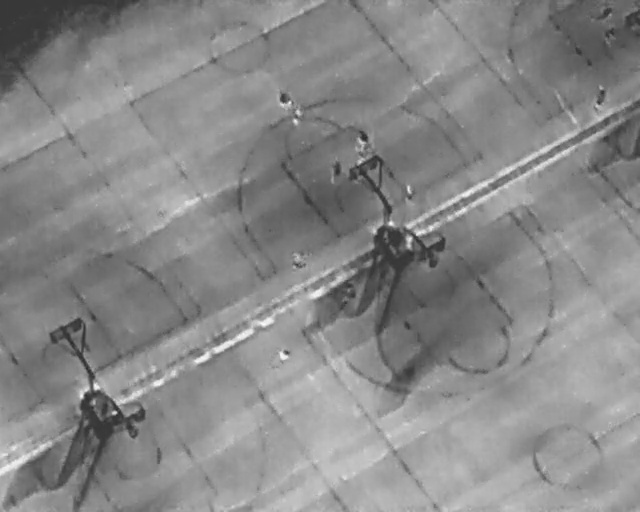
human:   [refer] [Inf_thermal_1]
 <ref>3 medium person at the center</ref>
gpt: <box>[[50, 31, 54, 34, 2], [62, 36, 65, 38, 2], [42, 68, 45, 70, 14]]</box>

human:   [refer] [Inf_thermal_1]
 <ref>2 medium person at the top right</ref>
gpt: <box>[[93, 5, 97, 7, 14], [92, 1, 96, 3, 55]]</box>

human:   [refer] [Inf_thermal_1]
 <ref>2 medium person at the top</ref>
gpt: <box>[[43, 18, 46, 20, 162], [44, 22, 47, 24, 14]]</box>

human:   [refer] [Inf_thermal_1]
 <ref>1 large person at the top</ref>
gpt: <box>[[54, 25, 58, 28, 2]]</box>